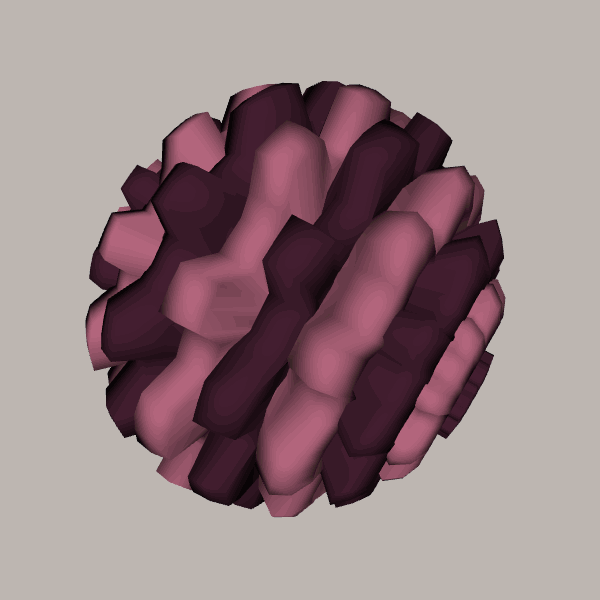
Background: light